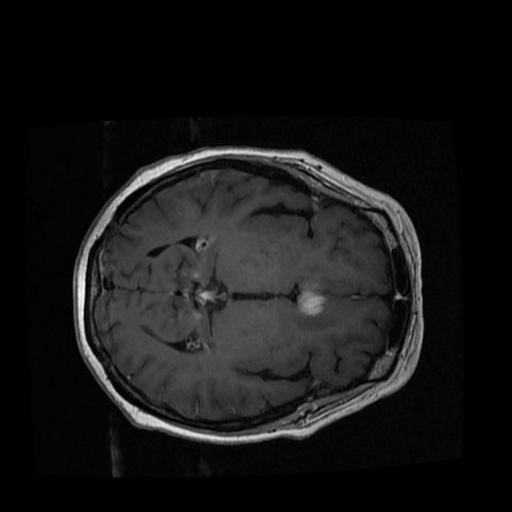
Label: brain_menin